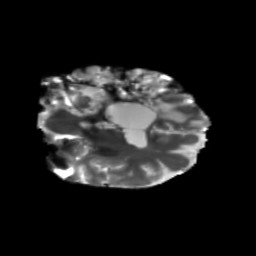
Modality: T2w
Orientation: coronal
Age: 48
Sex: male
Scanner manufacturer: siemens
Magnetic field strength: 3 T
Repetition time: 5.25 s
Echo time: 0.08 s